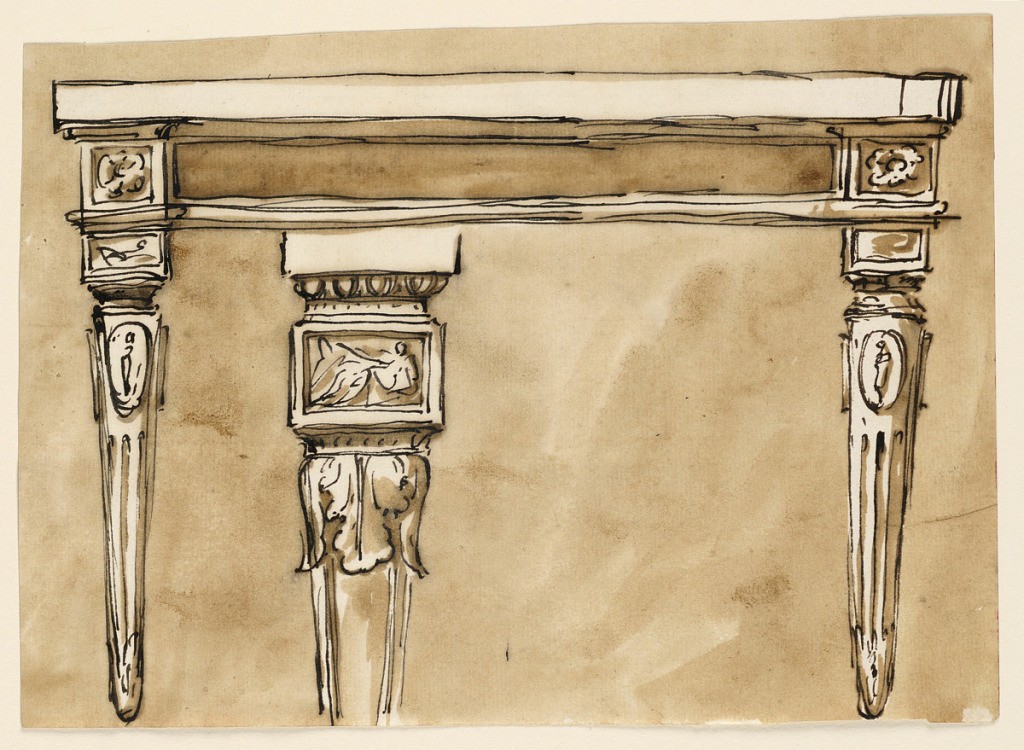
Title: Console table
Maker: Giuseppe Barberi, Italian, 1746–1809
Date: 1789–1793
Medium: Pen and brown ink, brush and brown wash, red ink on off-white laid paper
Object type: Drawing
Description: The legs spring from calices and are round posts, fluted, except above, where they are angular with a tall oval medallion, with a figure at each side. The capitals have rectangular panels. The frame is a frieze protruding above the legs and decorated with rosettes. Inside is a design for the upper part of a similar leg. It has above an inversed leaf calyx, a similar capital panel and above cornices. Usual background.